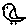
Label: bird